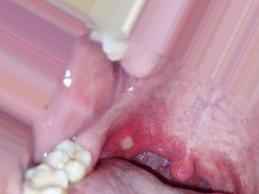
Condition: Mouth Ulcer